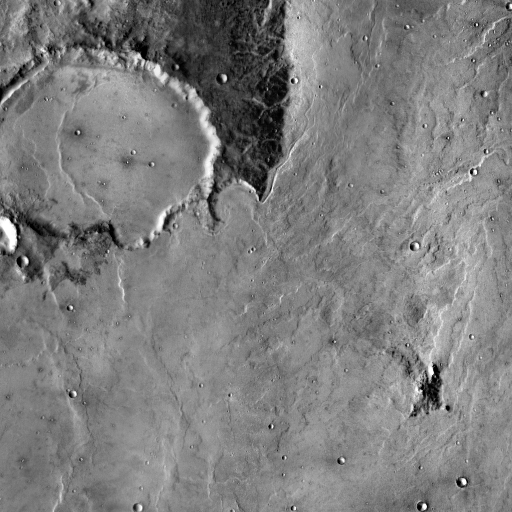
Crater classes present: Background, Other, Buried